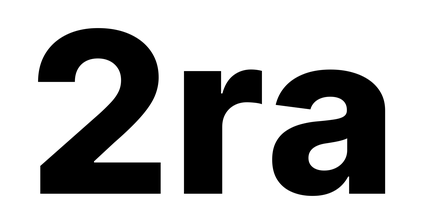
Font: Inter_ExtraBold